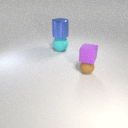
small brown rubber sphere in front of large cyan rubber sphere